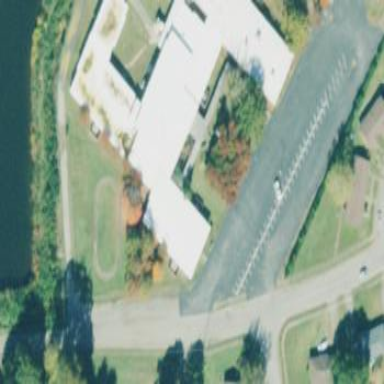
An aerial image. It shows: School building.